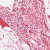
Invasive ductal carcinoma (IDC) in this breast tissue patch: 0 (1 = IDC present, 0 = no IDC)